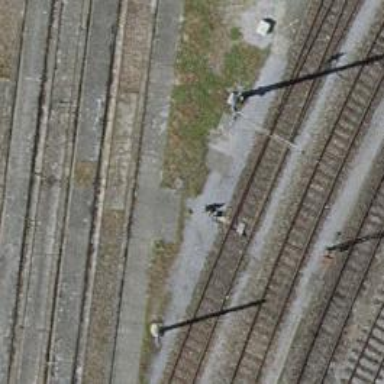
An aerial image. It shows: Single-track railway yard.